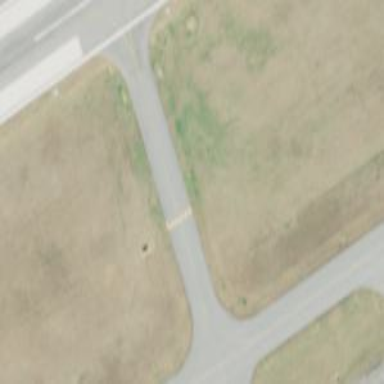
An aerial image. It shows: Taxiway at the airport with asphalt surface.